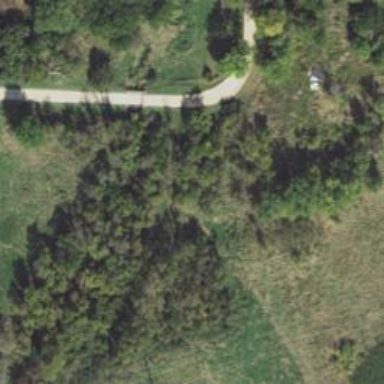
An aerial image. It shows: Culvert tunnel.